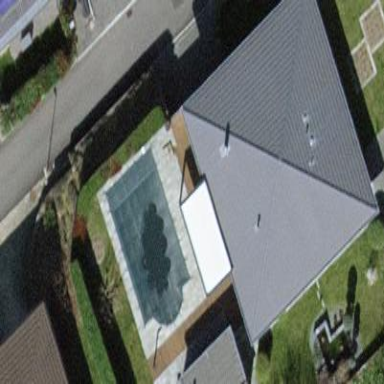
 perfect for swimming and other water activities."